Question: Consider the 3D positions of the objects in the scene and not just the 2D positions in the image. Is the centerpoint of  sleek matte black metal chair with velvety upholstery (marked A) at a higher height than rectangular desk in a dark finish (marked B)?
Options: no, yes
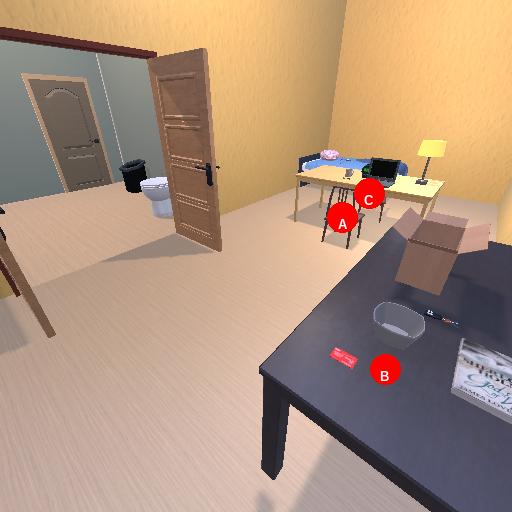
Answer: no